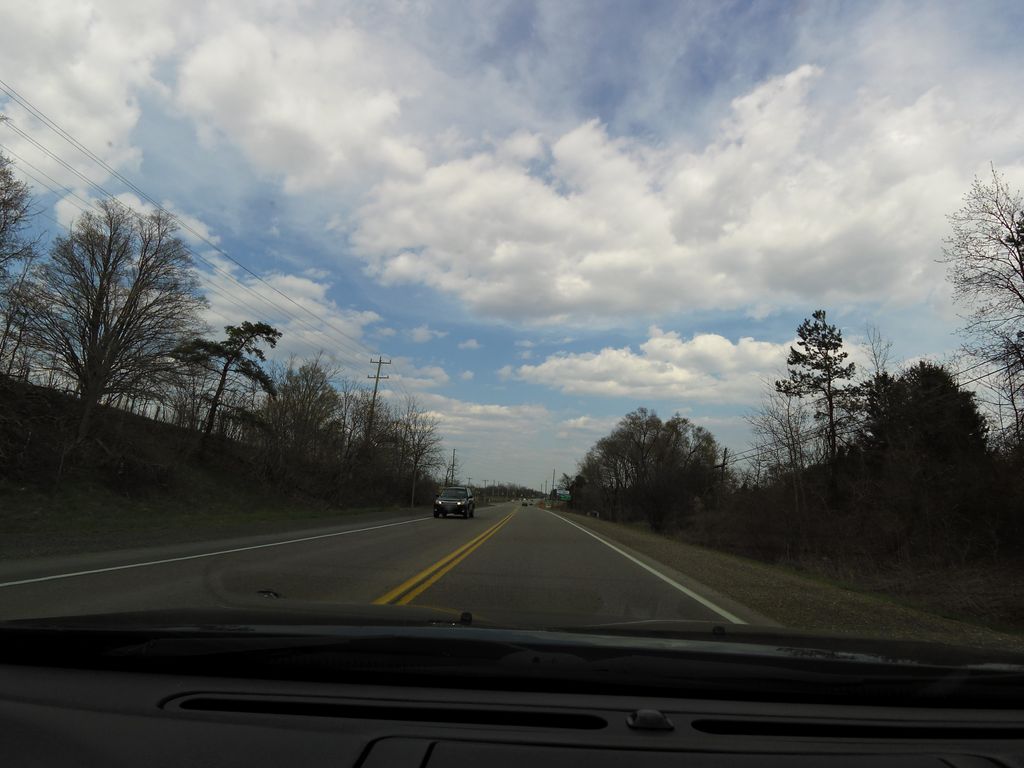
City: hamilton